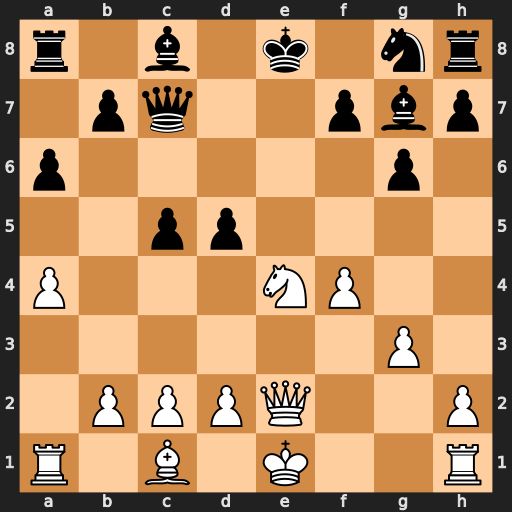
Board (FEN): r1b1k1nr/1pq2pbp/p5p1/2pp4/P3NP2/6P1/1PPPQ2P/R1B1K2R
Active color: w
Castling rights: KQkq
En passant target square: -
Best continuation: Nf6+ Kf8 Qe8#